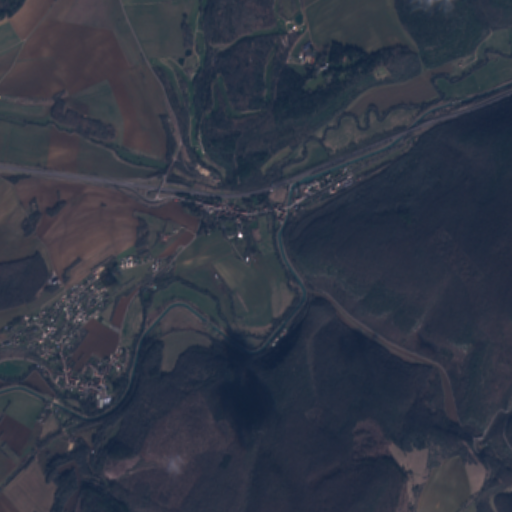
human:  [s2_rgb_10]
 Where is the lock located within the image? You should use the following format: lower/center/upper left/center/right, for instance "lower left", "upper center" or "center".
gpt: The lock is located in the upper right of the image.
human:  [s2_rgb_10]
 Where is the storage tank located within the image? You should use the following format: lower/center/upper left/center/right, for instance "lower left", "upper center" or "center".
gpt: The storage tank is located in the upper center of the image.
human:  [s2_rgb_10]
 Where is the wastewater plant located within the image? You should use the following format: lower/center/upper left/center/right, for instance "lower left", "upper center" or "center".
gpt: The wastewater plant is located in the upper center of the image.
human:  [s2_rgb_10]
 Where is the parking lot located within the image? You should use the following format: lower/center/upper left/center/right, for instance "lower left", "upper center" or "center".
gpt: There is no parking lot in the image.